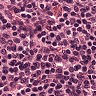
Metastatic tissue present: no